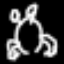
Label: frog